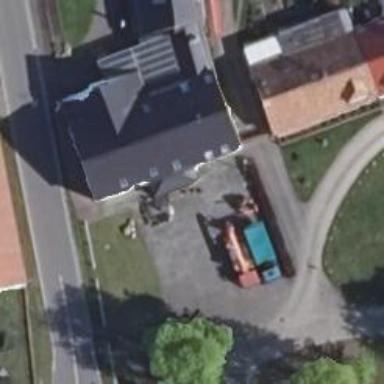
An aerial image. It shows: Restaurant.